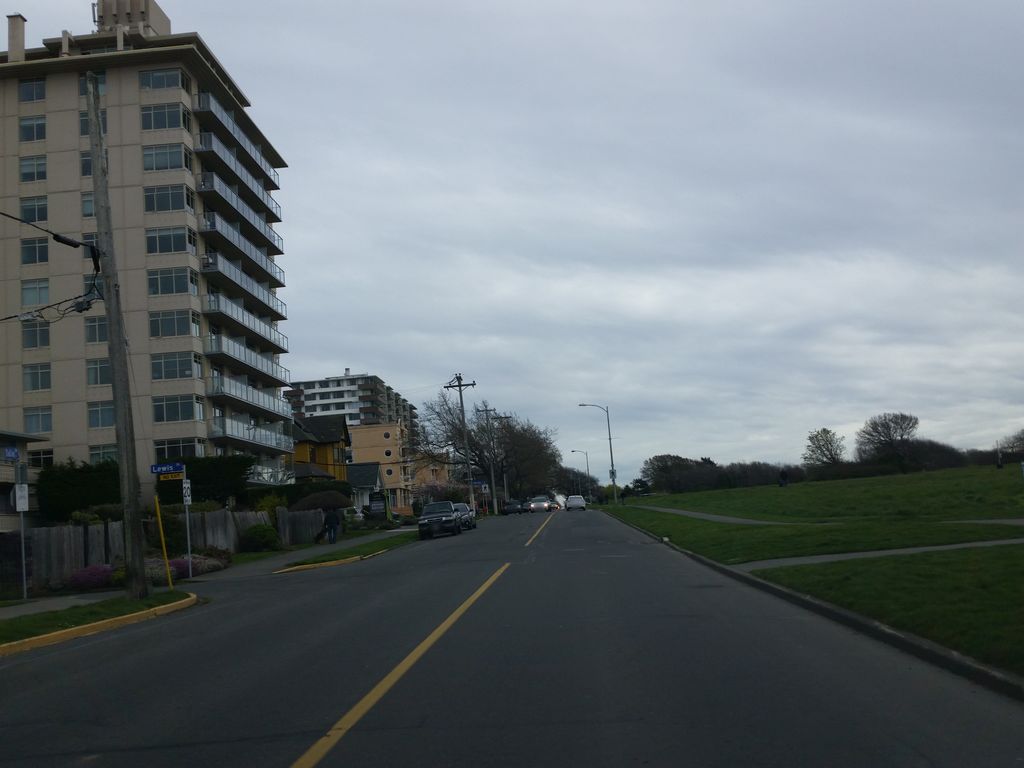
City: victoria